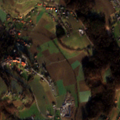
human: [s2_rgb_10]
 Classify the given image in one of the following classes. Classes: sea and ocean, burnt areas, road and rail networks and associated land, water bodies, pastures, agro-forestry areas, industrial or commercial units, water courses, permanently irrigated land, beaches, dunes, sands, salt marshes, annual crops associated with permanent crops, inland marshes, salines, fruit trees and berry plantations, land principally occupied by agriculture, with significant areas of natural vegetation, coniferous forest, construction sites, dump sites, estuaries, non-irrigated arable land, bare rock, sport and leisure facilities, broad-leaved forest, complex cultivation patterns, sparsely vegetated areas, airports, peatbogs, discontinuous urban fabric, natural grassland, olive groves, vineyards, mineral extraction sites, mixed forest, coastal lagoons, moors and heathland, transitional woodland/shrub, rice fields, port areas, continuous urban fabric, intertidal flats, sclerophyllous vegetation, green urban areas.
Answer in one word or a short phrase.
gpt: discontinuous urban fabric, non-irrigated arable land, complex cultivation patterns, broad-leaved forest